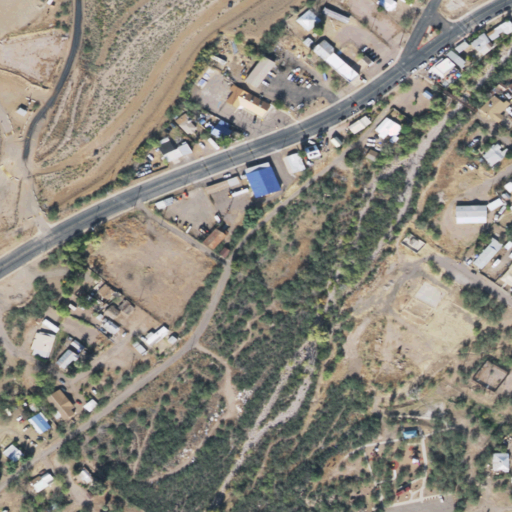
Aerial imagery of valley in Arizona named Queen Creek Canyon containing shrub, low intensity development, medium intensity development, woody wetlands, open development, herbaceous wetlands, and high intensity development